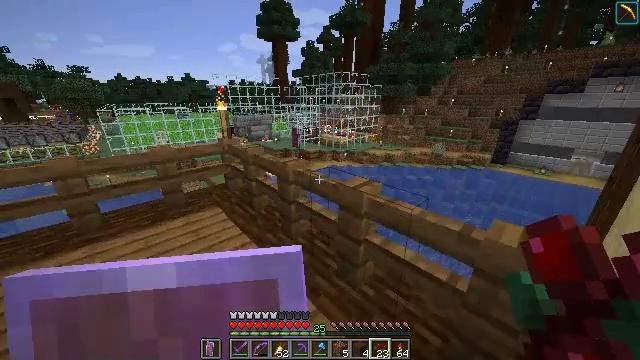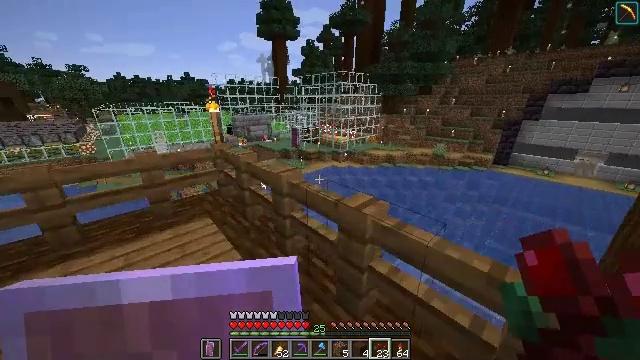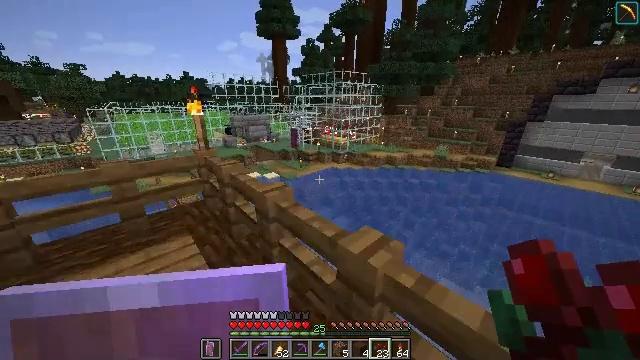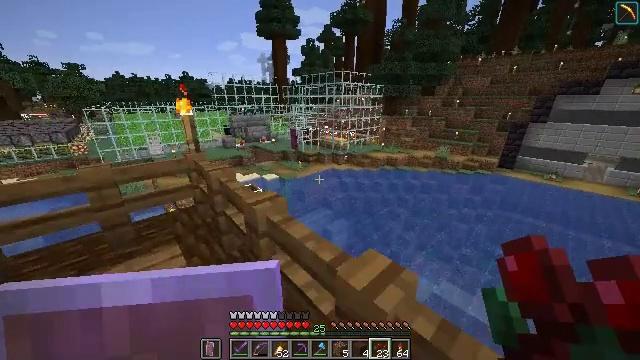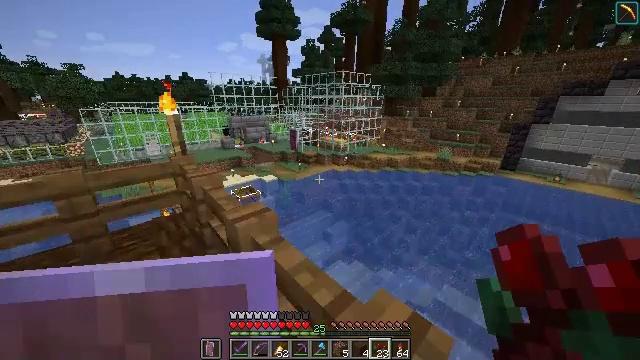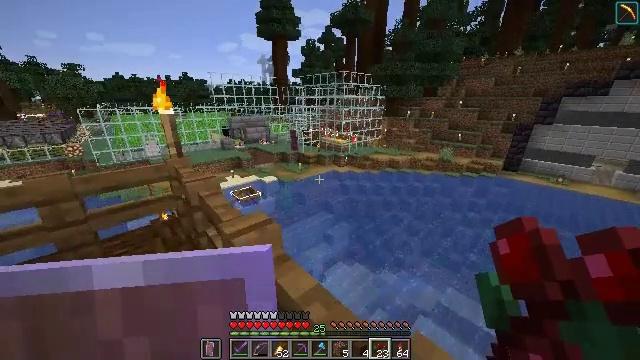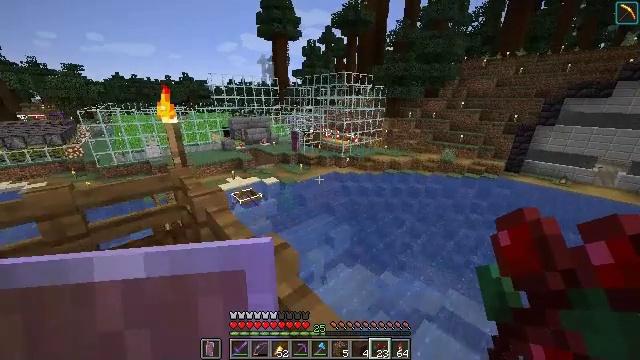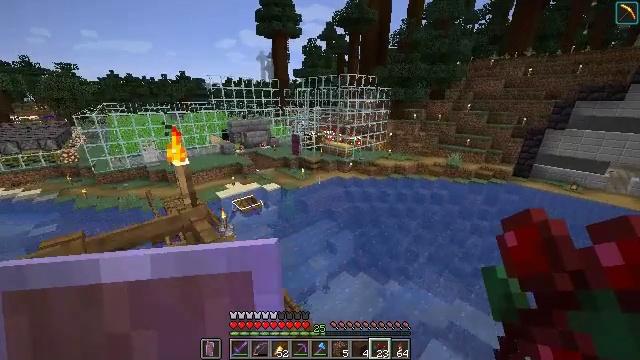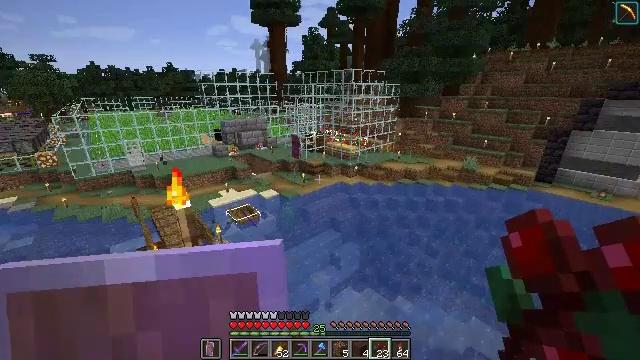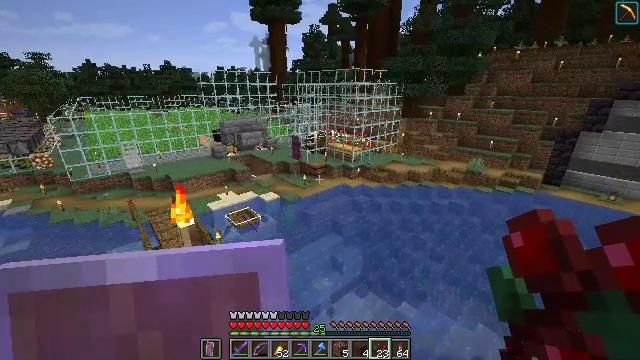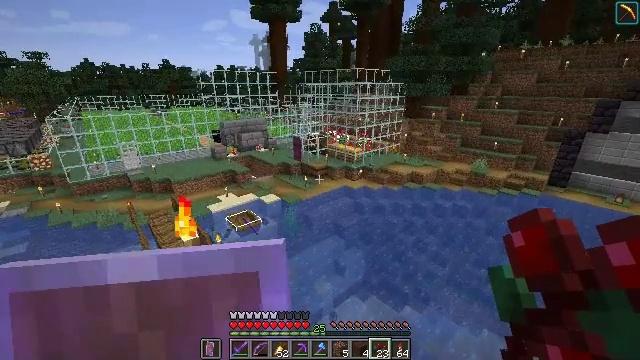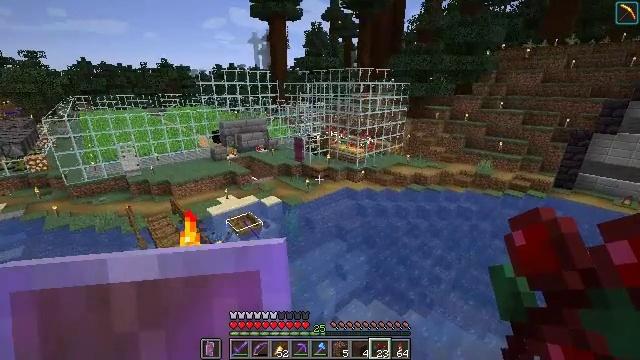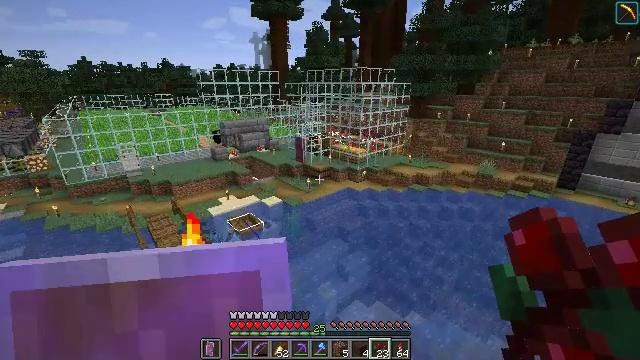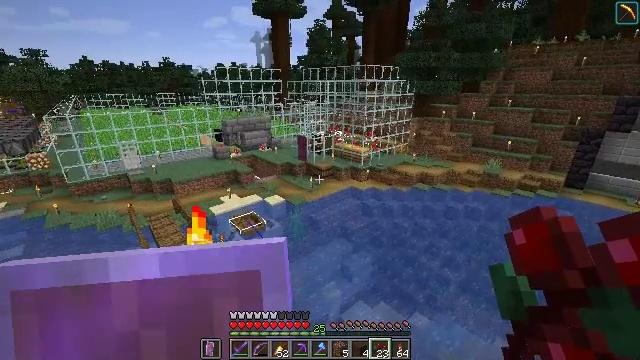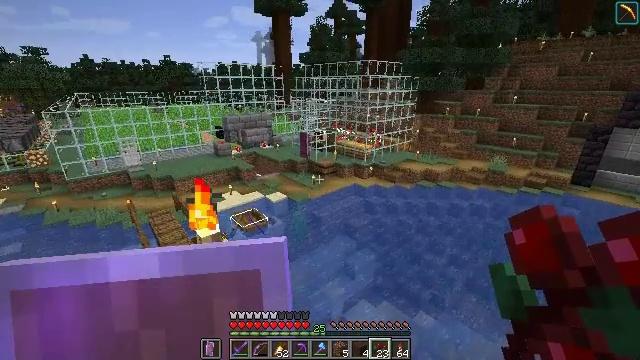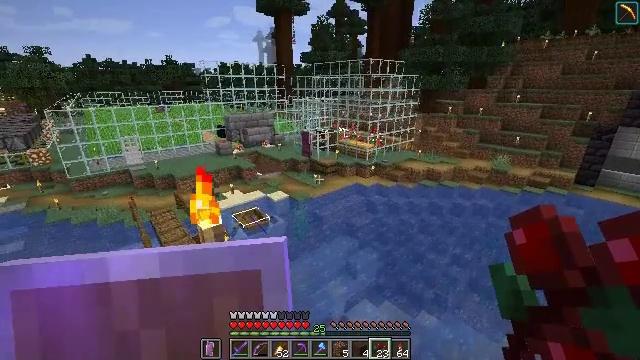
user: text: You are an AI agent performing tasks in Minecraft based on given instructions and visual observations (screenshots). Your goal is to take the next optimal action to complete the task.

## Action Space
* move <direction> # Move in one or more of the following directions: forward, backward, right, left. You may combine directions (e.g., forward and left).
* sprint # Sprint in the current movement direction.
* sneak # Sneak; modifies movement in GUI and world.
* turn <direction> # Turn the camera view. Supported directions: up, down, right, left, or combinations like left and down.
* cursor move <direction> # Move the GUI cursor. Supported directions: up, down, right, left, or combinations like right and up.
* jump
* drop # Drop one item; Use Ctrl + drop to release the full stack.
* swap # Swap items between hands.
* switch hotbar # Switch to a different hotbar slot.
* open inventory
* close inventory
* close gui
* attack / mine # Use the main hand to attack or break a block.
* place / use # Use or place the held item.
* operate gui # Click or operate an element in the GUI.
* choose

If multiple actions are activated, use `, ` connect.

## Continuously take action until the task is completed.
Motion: motion action
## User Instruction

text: Attack the sticky piston to retrieve it.
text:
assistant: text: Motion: move forward, sprint
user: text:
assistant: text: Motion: move forward, sprint
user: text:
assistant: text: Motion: move forward, sprint
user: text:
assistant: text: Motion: move forward, sprint
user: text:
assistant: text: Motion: move forward, sprint
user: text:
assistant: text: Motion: move forward, sprint, jump
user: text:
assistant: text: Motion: move forward, sprint, jump
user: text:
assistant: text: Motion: move forward, sprint, jump
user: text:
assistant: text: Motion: move forward, sprint, jump
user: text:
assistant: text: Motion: move forward, sprint
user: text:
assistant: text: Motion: move forward, sprint
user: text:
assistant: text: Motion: move forward, sprint
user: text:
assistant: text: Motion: move forward, sprint
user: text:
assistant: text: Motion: move forward, sprint
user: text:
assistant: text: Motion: move forward, sprint
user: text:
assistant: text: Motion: move forward, sprint
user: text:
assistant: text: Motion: move forward, sprint, jump
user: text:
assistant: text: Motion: move forward, sprint, jump
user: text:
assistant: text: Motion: move forward, sprint, jump
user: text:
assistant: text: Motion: move forward, sprint, jump
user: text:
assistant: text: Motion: move forward, sprint, jump
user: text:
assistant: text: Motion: move forward, sprint, jump
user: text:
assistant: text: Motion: move forward, sprint, jump
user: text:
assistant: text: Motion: move forward, sprint, jump
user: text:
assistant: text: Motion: move forward, sprint, jump
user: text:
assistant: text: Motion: move forward, sprint, jump
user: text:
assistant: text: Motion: move forward, sprint, jump
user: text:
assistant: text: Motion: move forward, sprint, jump
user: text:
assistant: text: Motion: move forward, sprint
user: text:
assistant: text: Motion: move forward, sprint